Question: I have the following scenario:

I'm looping through files in a directory.
For each file, I have to capture part of the file name and I have to use it as a parameter on the "Update Exceptions" task.
How do I save part of the file name (which the loop is looping through) and then pass it as a parameter for the stored procedure in "Update Exceptions?"
I already have the function to extract the string from the file name, I just need to know where to put it.
Again, I want to grab string X from the file name that the loop is at and then pass this variable to the stored procedure in the "Update Exceptions" task.
Can someone give me a hand?
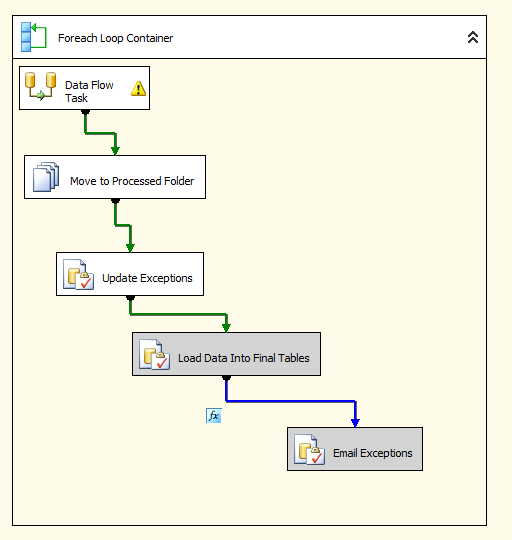
Answer: Create a variable of type Object. Mind the (container) scope of the variable.
<URL>
Map the output of a task to the variable.
<URL>
Use it in your ForEach loop.
<URL>